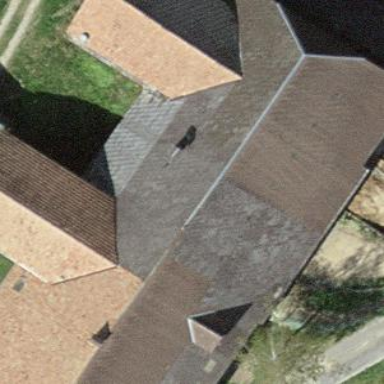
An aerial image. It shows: Farm building.